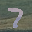
Label: 7